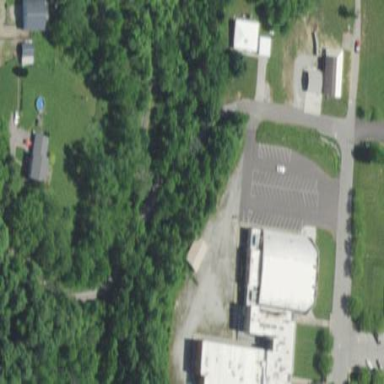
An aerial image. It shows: School building.